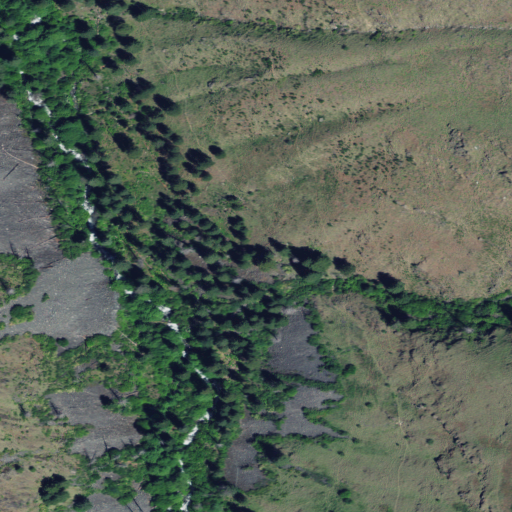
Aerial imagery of valley in Idaho named Slaughter Gulch containing shrub and evergreen forest